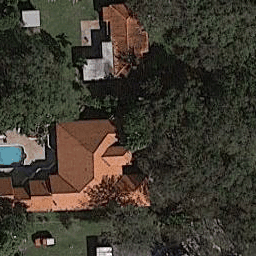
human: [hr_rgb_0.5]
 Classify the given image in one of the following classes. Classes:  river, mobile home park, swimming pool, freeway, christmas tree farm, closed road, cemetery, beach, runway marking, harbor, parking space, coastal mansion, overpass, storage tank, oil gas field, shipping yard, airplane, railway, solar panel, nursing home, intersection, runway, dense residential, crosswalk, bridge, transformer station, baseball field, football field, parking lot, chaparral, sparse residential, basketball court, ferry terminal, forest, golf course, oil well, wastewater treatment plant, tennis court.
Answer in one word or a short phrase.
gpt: sparse residential